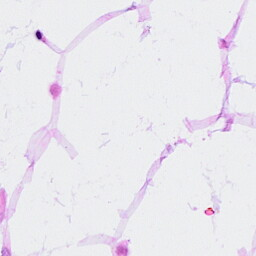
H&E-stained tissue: Breast